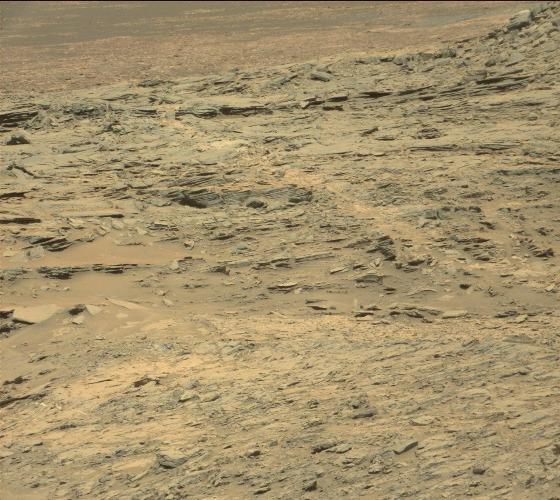
Terrain classes present: Bedrock, Gravel / Sand / Soil